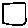
Label: square